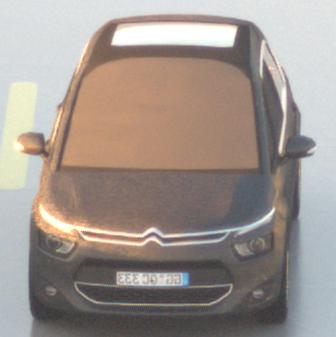
Make: Citroen
Model: Grand C4 Picasso VTi 120
Detailed model: Grand C4 Picasso (II)
Model produced from: 2013/10
Model produced until: 2015/02
Doors: 5
Color: gray
Road condition: wet road
Daytime: sunrise or sunset
Contrast: medium contrast